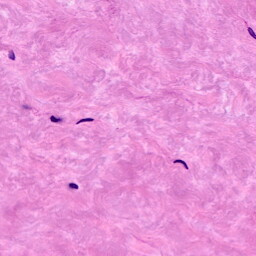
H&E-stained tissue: Breast